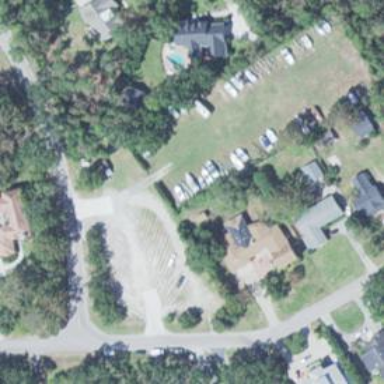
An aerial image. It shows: Boat storage facility.